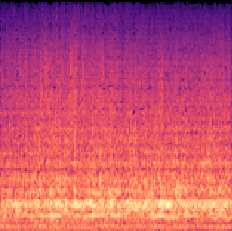
Sound class: Helicopter